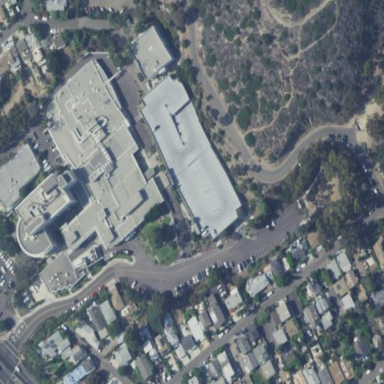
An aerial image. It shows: Healthcare facility identified as hospital.